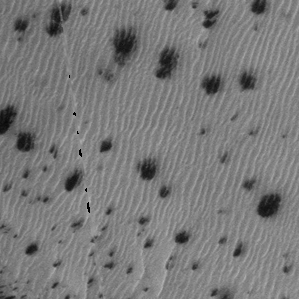
Label: frost